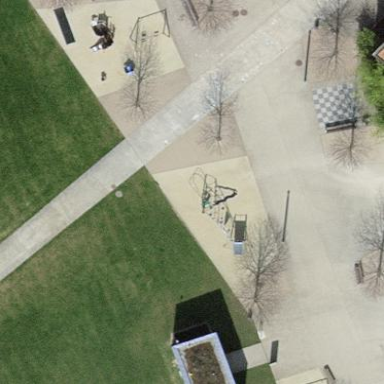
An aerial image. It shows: Playground area for leisure land.